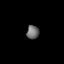
Tissue: lung
Cell type: Endothelial cells
Senescence score: 0.7157
Nuclear area (px): 171
Mean DAPI intensity: 106.105